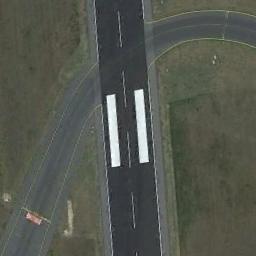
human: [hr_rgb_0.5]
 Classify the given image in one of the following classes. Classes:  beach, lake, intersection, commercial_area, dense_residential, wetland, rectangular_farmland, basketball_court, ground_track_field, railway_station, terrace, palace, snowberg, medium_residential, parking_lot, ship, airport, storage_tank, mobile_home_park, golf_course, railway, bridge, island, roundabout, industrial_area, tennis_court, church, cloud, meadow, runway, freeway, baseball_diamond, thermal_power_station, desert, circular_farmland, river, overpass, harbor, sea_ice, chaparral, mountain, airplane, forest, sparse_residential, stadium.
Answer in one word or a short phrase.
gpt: runway